Question: I have three lists, one containing a set of symbols (characters) named "Atype", a second one "el" containing a set of numbers, each corresponding to the position+1 of an element in "AType" and another one containing sets of coordinates (x,y) named "XYcoord". I want to annotate the characters of AType in a plot, placing every element of AType in the position (on the plot) indicated by the corresponding (x,y) pair in XYCoord. This has not been a problem, but I would like to draw a connecting line between the letters when the distance between pairs of points is less than a value "BMax".
So far, this is what I have:
'''
import matplotlib.pyplot as plt
fig = plt.figure()
ax = fig.add_subplot(111)
for x in range(1, NCenter+1): # NCenter is the number of elements in AType and XYcoord.
xposcoord, yposcoord = XYcoord[x-1][0]/100.0, XYcoord[x-1][1]/100.0
ax.annotate('%s' % (AType[el[x-1]-1]), xy=(xposcoord, yposcoord),
xycoords='axes fraction')
plt.show()
'''
I get a plot that looks like:

Now, I would like to draw a connection line between letters if distances between them is less than BMax. I previously defined a function that returns the distance between points "dist_betwn_points(x1, y1, x2, y2)" so, I know by placing an if statement somewhere, like:
'''
if dist_betwn_points(x1, y1, x2, y2) < BMax:
'''
will help, but I have tried several ways, and have not been successful in defining the "ax.annotate(...)" part, to draw lines between the letters.
Thanks for your help!
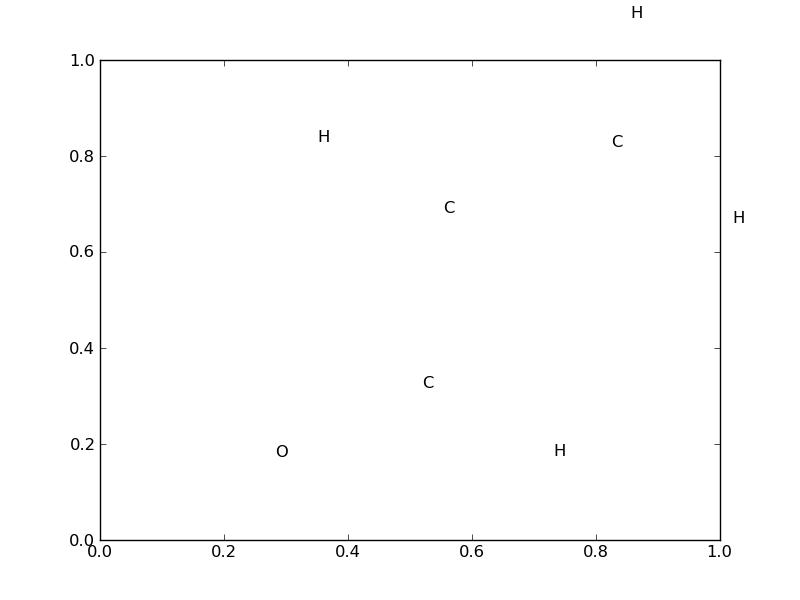
Answer: Here you have an example. I hope it help you.
'''
import numpy as np
import matplotlib.pyplot as plt
def make_lines(x,y):
ax = plt.gca()
for j in range(len(x)):
for i in range(j,len(x)):
distance = np.sqrt((x[i]-x[j])**2+(y[i]-y[j])**2)
if distance < 0.2 and distance > 0:
ax.annotate('', xy=(x[i], y[i]), xytext=(x[j], y[j]),
arrowprops=dict(facecolor='black',
shrink=0.1,
width=1),
textcoords='data',
)
n = 30
x,y = np.random.rand(n), np.random.rand(n)
fig = plt.figure(figsize=(5,5))
ax = fig.add_subplot(111)
make_lines(x,y)
ax.plot(x,y,'ro',markersize=10)
plt.show()
'''